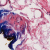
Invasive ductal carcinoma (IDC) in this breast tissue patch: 0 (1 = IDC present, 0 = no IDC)